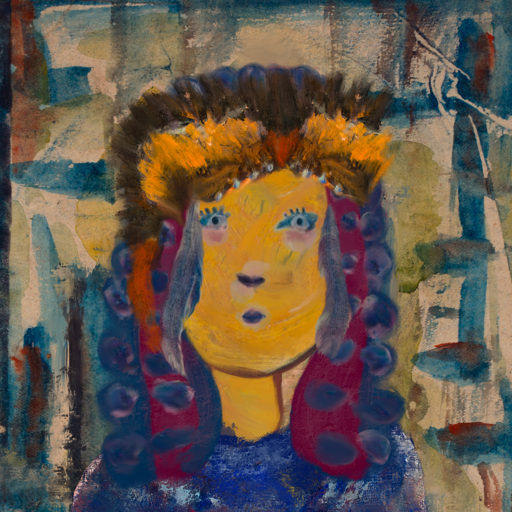
Background: Orphan, Head And Neck Front: After_Raid, Face Front: Hill_Girl, Bust: Irani, Hair Front: Hill_Girl, Head Accessory: Gypsy_Queen, Second Necklace: Blank, Necklace: Blank, Baby: Blank